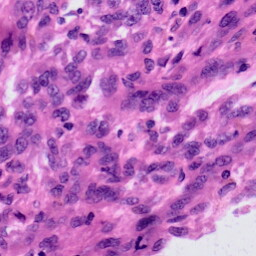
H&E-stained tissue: Skin